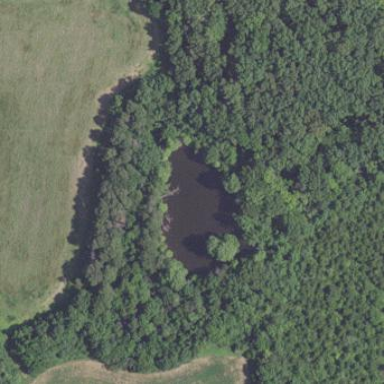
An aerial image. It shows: Pond surrounded by natural water.